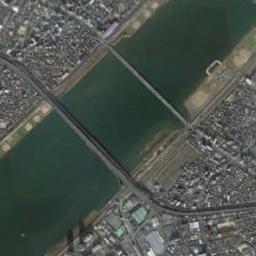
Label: bridge